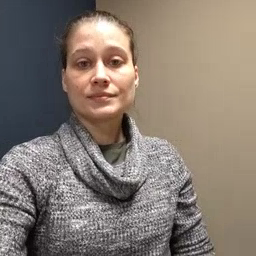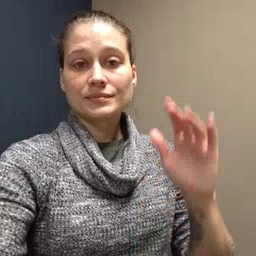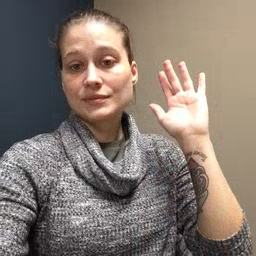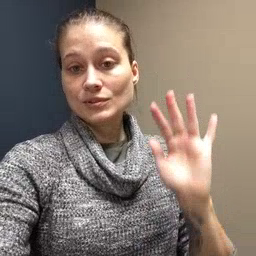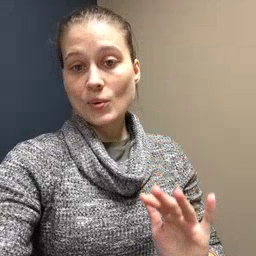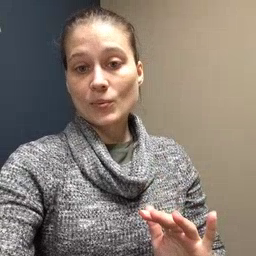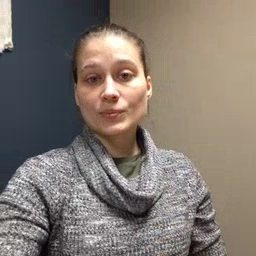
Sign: snow